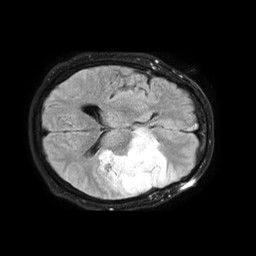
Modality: FLAIR
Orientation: axial
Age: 58
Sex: female
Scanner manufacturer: philips
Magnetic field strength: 1.5 T
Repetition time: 6 s
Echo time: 0.1044 s